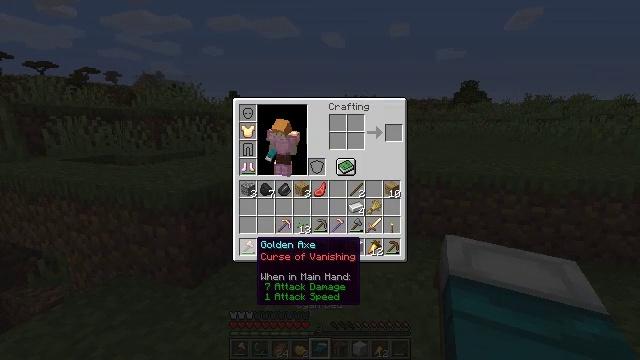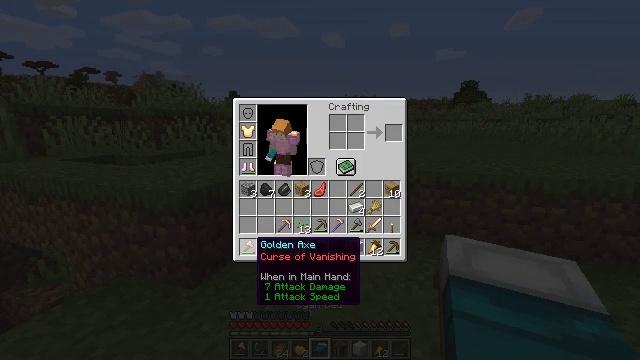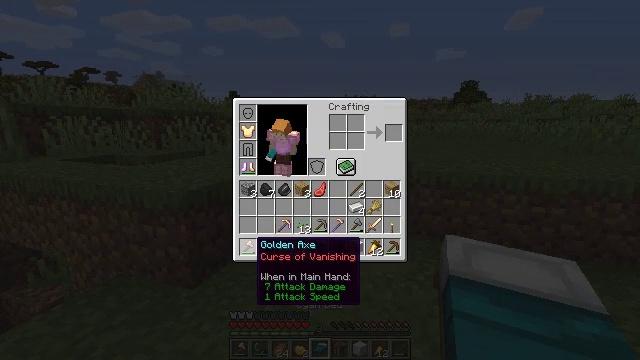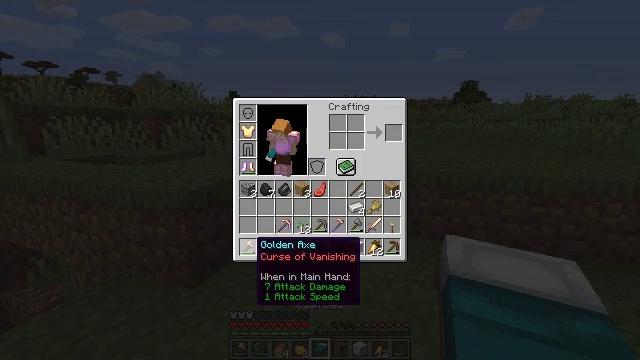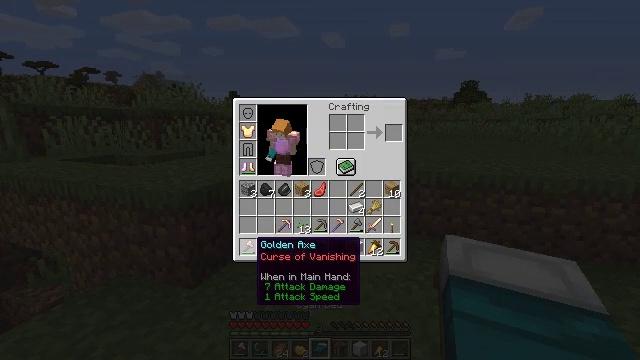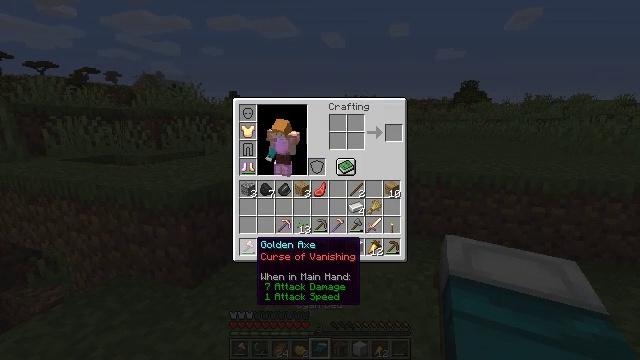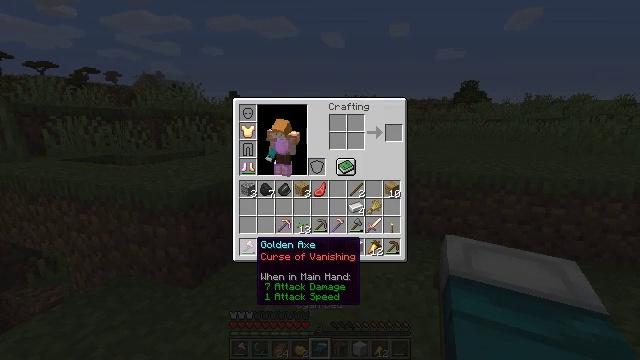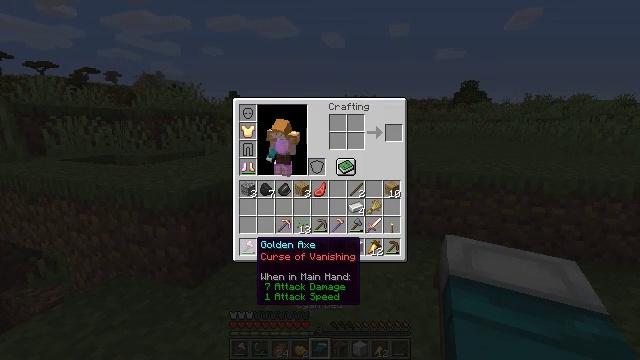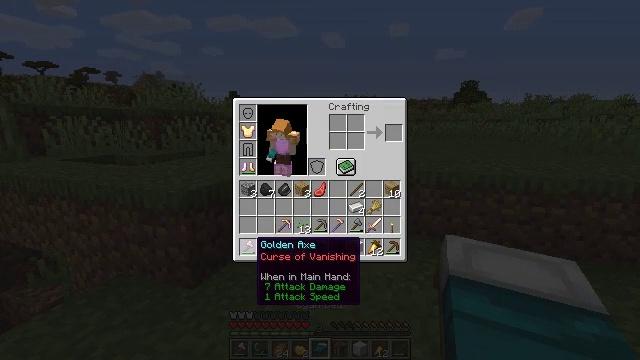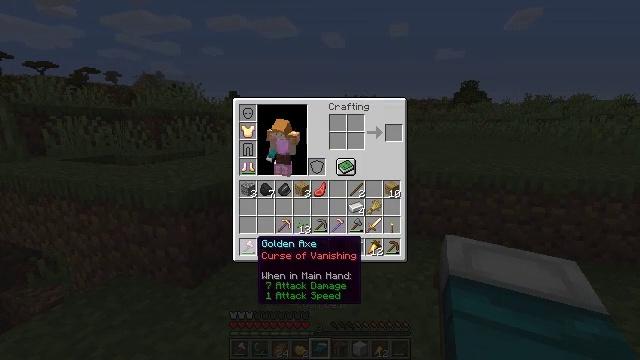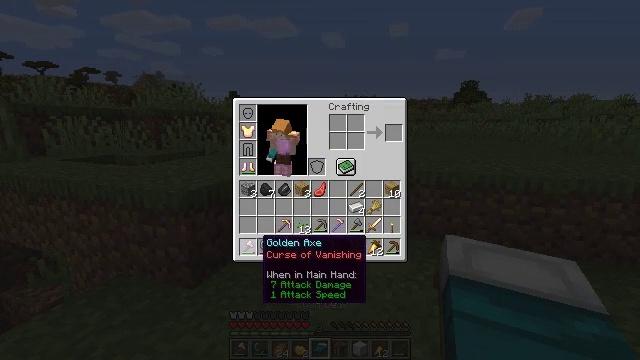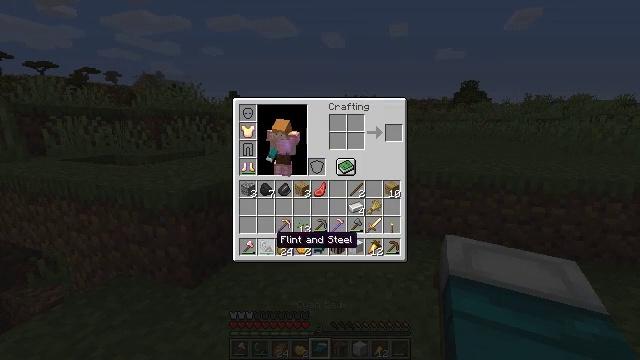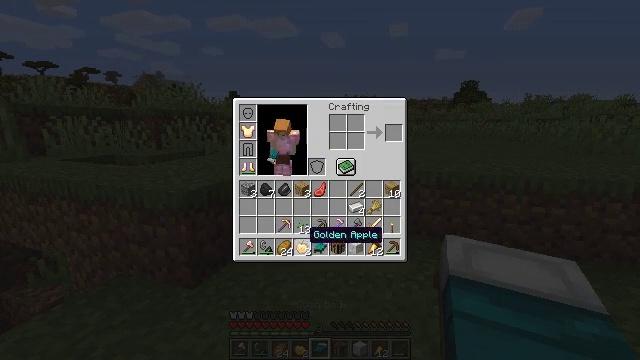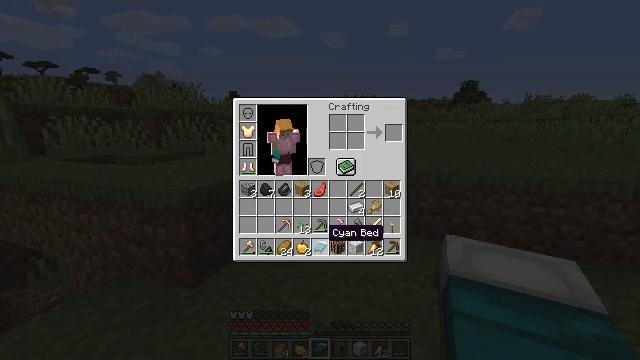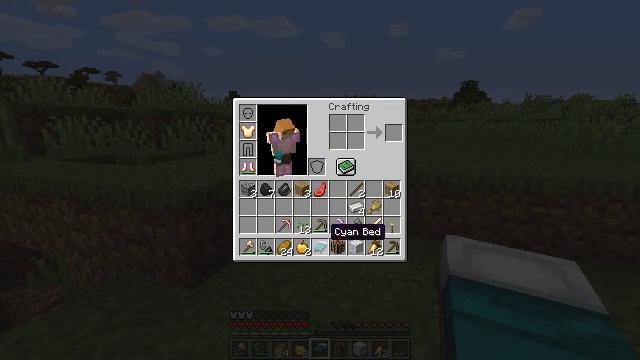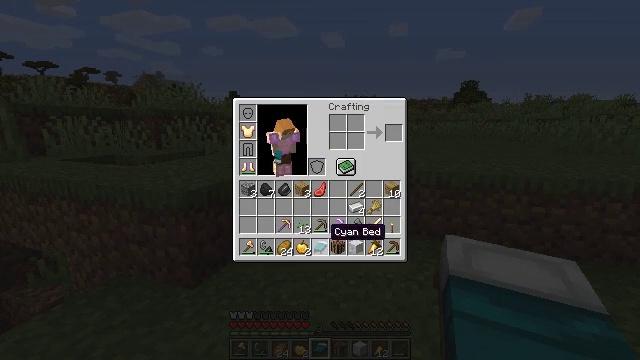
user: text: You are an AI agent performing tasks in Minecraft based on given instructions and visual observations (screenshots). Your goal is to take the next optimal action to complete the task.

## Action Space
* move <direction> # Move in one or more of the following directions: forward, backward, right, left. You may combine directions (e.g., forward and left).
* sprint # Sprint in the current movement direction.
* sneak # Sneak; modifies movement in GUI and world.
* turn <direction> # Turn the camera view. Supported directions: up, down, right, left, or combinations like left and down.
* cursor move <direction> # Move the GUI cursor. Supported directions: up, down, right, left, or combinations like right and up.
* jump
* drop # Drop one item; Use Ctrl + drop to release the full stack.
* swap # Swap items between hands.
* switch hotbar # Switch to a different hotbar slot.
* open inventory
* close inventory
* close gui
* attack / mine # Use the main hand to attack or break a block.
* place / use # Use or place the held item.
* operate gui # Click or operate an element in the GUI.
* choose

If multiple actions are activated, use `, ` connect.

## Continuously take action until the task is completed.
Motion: motion action
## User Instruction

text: Drop a golden axe.
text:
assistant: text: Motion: no_op
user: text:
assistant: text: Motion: no_op
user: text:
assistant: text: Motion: no_op
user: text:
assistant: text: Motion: no_op
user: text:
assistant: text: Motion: no_op
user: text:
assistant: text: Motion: no_op
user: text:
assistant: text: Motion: no_op
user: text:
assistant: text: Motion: no_op
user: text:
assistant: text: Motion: no_op
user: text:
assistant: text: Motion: no_op
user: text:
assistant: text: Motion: cursor move right
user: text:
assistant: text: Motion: cursor move right
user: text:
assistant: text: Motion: cursor move right
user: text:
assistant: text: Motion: no_op
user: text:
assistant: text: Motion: no_op
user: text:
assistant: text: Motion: no_op
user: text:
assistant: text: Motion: cursor move right
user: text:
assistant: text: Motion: no_op
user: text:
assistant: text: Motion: no_op
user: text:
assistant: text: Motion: no_op
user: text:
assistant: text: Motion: no_op
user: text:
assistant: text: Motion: no_op
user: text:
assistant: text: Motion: no_op
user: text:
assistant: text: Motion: no_op
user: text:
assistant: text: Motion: no_op
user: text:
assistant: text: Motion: no_op
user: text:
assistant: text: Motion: no_op
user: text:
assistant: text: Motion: no_op
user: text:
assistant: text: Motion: no_op
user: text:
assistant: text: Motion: no_op